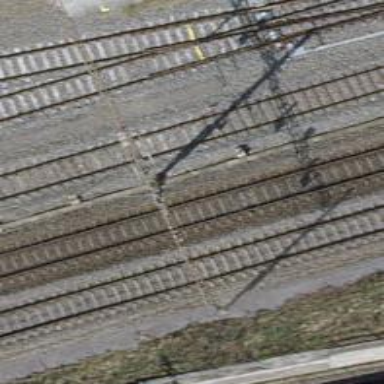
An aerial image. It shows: Rail yard with electrified rails and single track.